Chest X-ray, PA view. Patient: 40 years old, sex M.
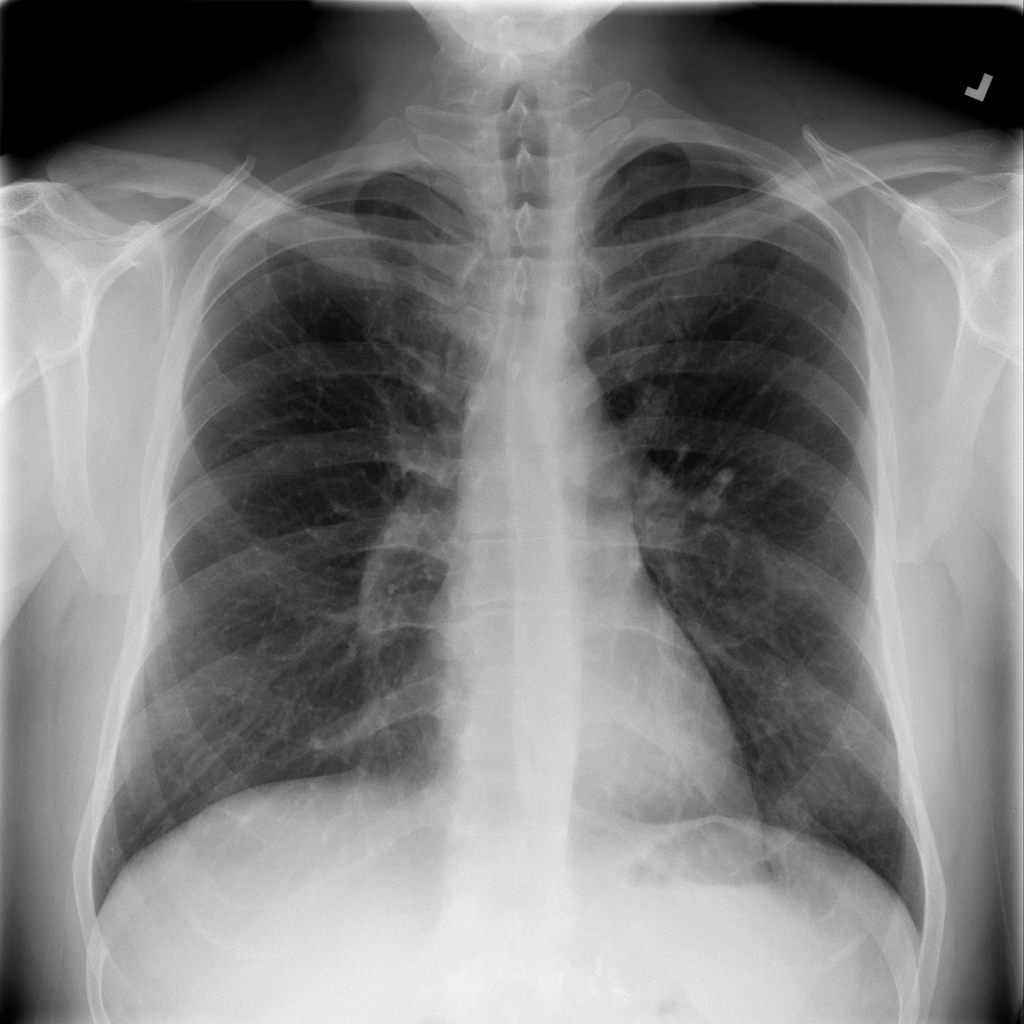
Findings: No Finding